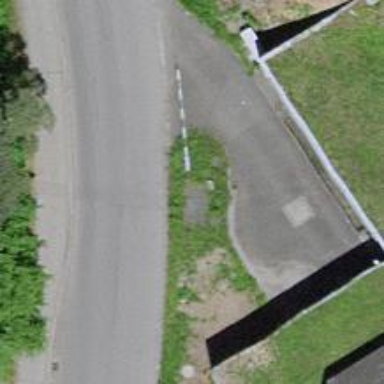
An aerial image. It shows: Living street.